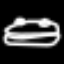
Label: frog